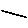
Label: line